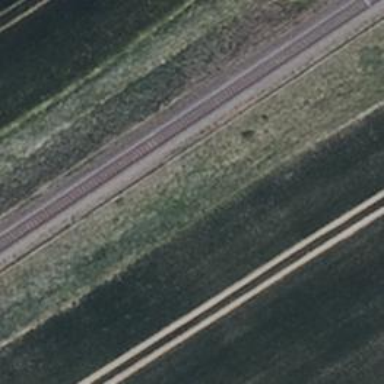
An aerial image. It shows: Railway signal.